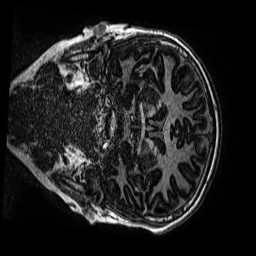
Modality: MP2RAGE
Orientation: coronal
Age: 11
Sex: male
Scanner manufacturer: siemens
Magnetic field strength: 3 T
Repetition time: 4 s
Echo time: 0.00299 s